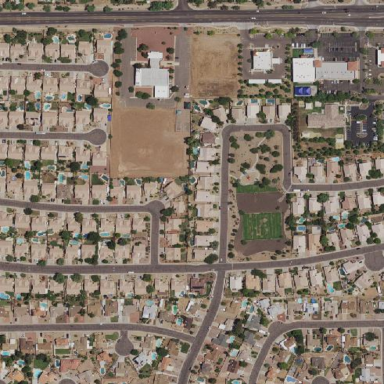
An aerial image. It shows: This residential area consists of single-family homes.